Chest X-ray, AP view. Patient: 27 years old, sex F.
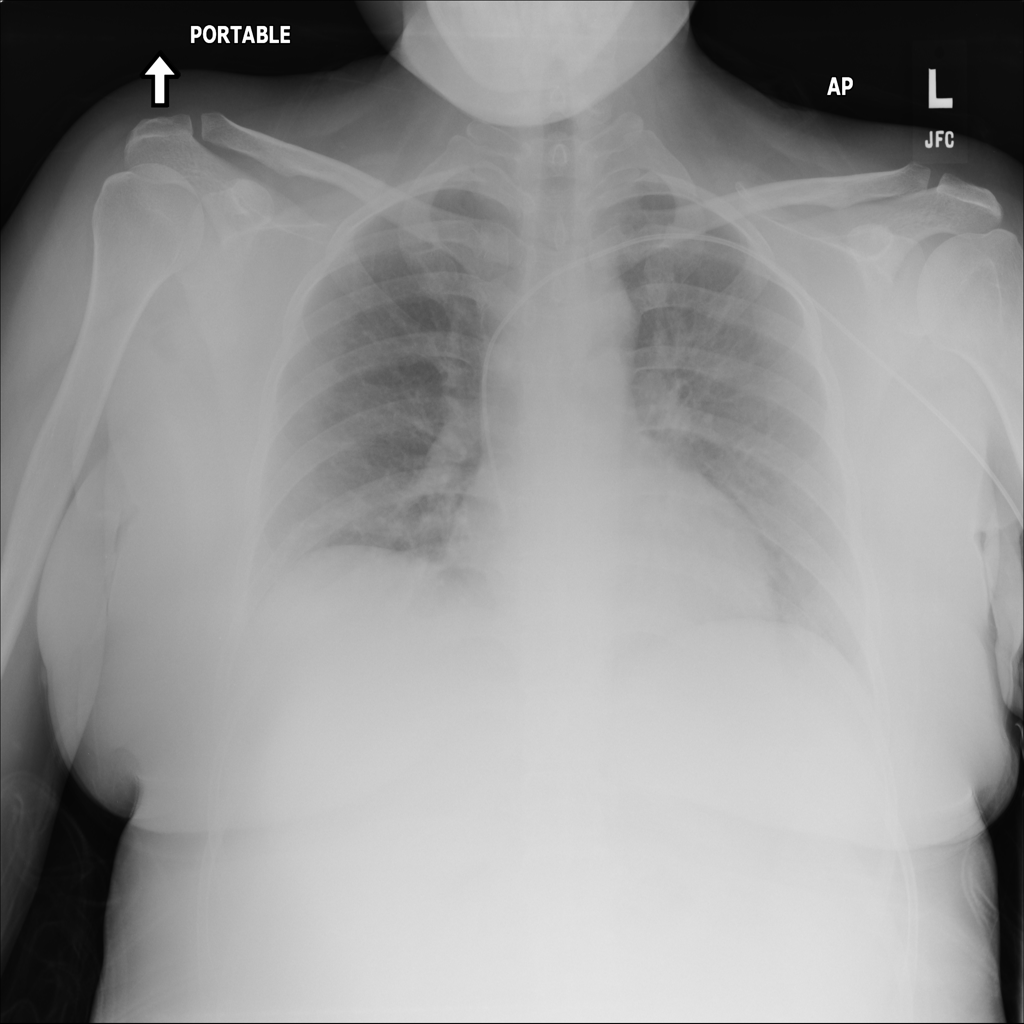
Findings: No Finding